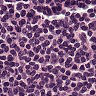
Metastatic tissue present: no